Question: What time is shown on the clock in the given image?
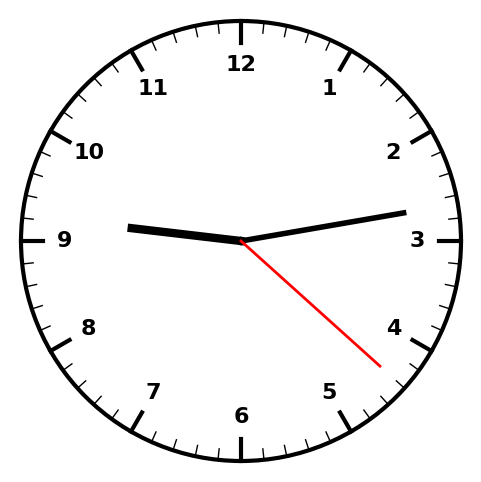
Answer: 09:13:22